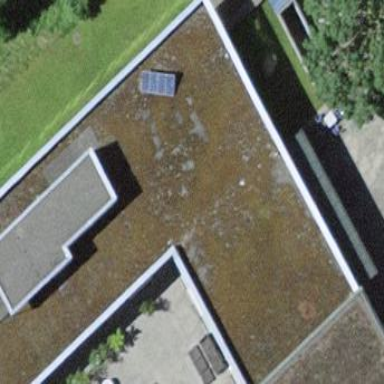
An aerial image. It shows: School building.